Question: What is the difference b/n memberOf attribute and groupMembership attribute when used in LDAP Authentication settings in Liferay?
The users are imported successfully.
The groups are also imported successfully.
But the users are not assigned to the groups automatically. And when I changed the group variable from 'groupMembership' to 'memberOf', several users are not able to login to Liferay.
What exactly are memberOf and groupMembership variables?

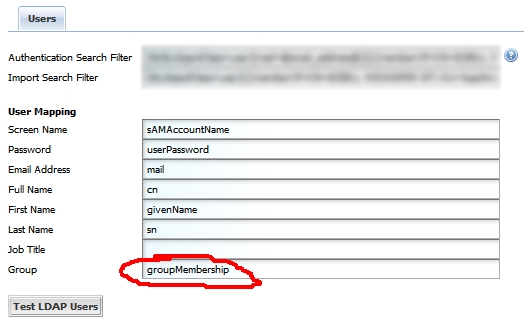
Answer: 'memberOf' is not a "variable", it is an attribute, or more accurately, it is a virtual attribute, or a dynamic attribute generated on the fly by some directory servers, but not all. Some use 'memberOf' to use in search filters or in the attribute list of a search request, some use 'isMemberOf' for the same purpose, some support both or neither, and there are probably other idioms of which I am not aware.
Generally speaking, to determine group membership, issue a search request to the directory server and specify 'memberOf' or 'isMemberOf' to be returned in the attribute list. Here is an example using a modern 'ldapsearch' command line tool:
'''
ldapsearch --port 1389 --baseDn 'ou=people,dc=example,dc=com' --sizeLimit 3 --searchScope one --bindDn 'cn=directory manager' --bindPasswordFile ~/.pwdFile '(uid=user.0)' isMemberOf
dn: uid=user.0,ou=people,dc=example,dc=com
isMemberOf: cn=Dynamic Home Directories,ou=groups,dc=example,dc=com
isMemberOf: cn=bellevue,ou=groups,dc=example,dc=com
isMemberOf: cn=shadow entries,ou=groups,dc=example,dc=com
isMemberOf: cn=persons,ou=groups,dc=example,dc=com
'''
This search response indicated that 'user.0' is a member of the listed groups.
To reverse the sense of the query, that is, to determine which entries are the member of a group, use the 'isMemberOf' or 'memberOf' with an assertion in the filter used in the search request:
'''
ldapsearch --port 1389 --baseDn 'ou=people,dc=example,dc=com' --sizeLimit 3 --searchScope one --bindDn 'cn=directory manager' --bindPasswordFile ~/.pwdFile '(isMemberOf=cn=persons,ou=groups,dc=example,dc=com)' 1.1
dn: uid=terrygardner,ou=people,dc=example,dc=com
dn: uid=user.0,ou=people,dc=example,dc=com
dn: uid=user.1,ou=People,dc=example,dc=com
dn: uid=user.10,ou=People,dc=example,dc=com
'''
This search response indicates that there are several member of the group whose distinguished name is 'cn=persons,ou=groups,dc=example,dc=com'.
While not specific to <URL>, the above is a general explanation of one way to deal with group membership and also of reverse group membership from an LDAP perspective.